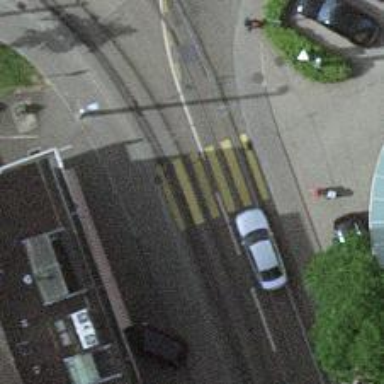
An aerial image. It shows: Tram crossing on the railway.